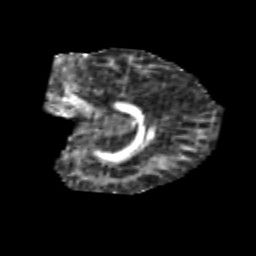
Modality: FA
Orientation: sagittal
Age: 6
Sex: male
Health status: healthy